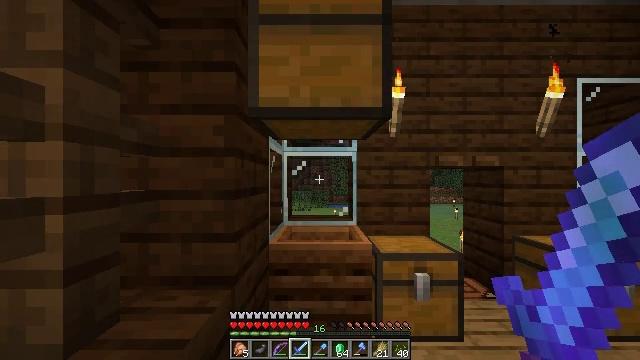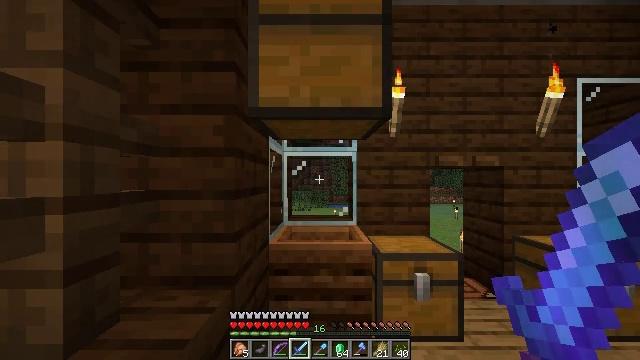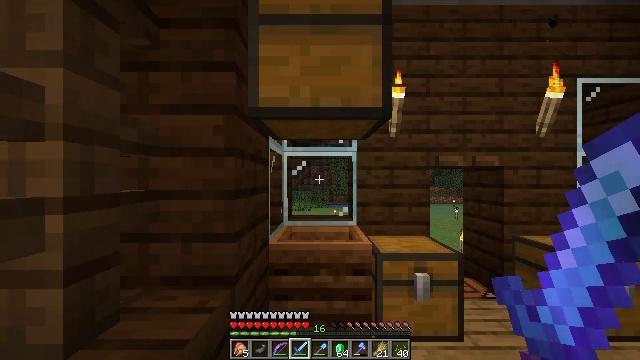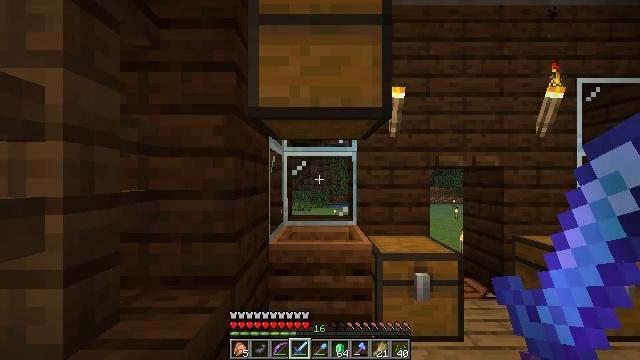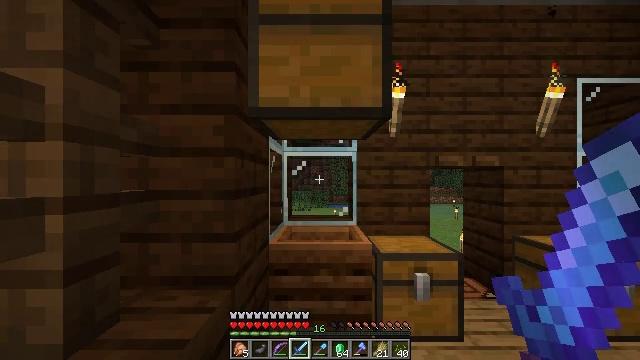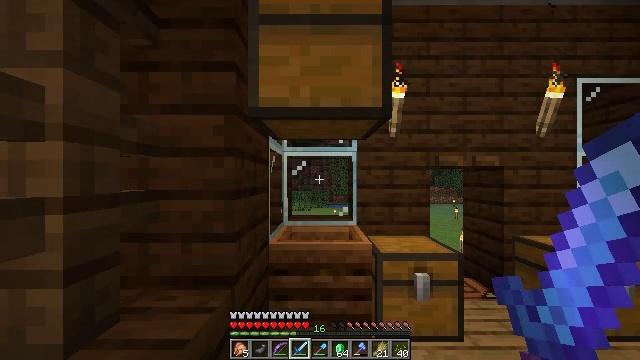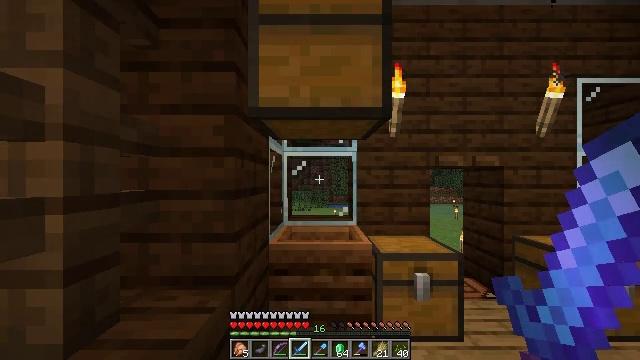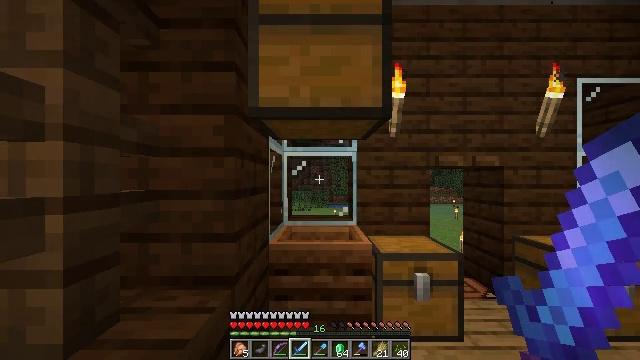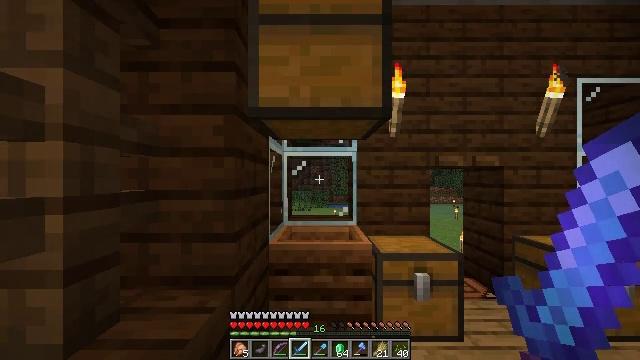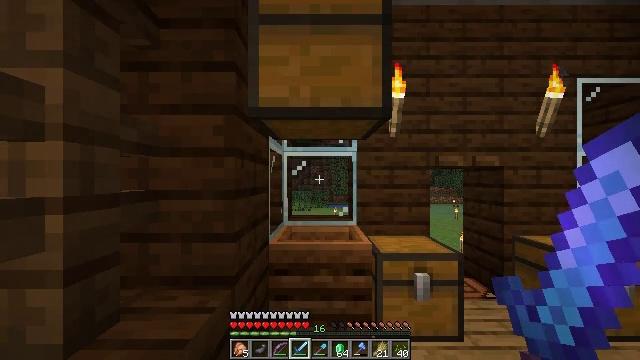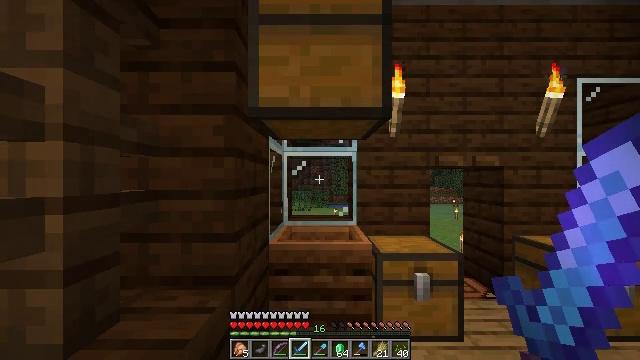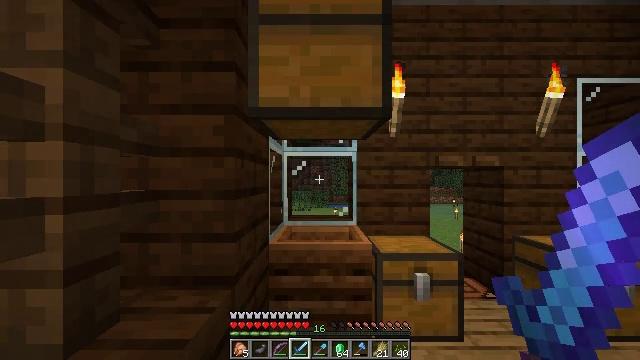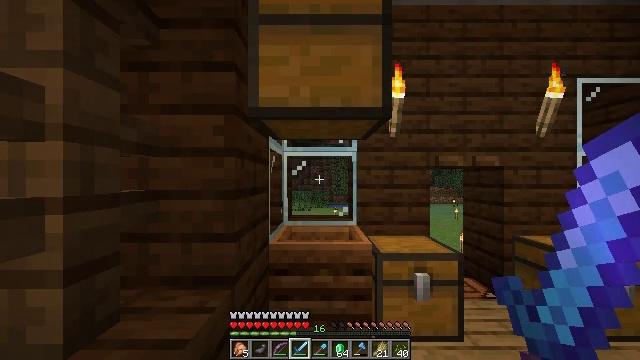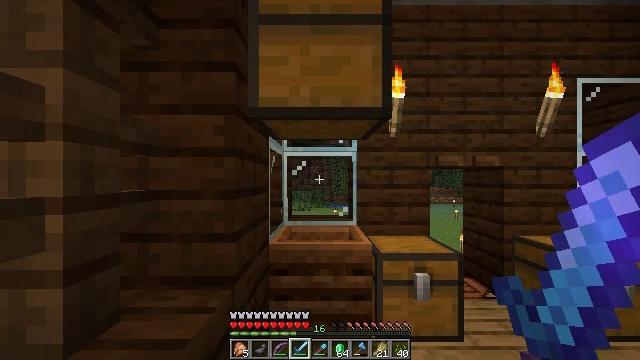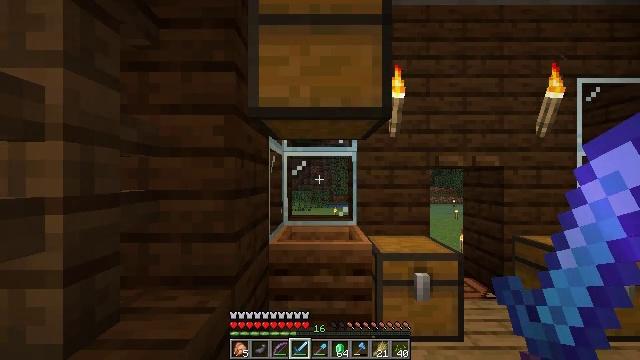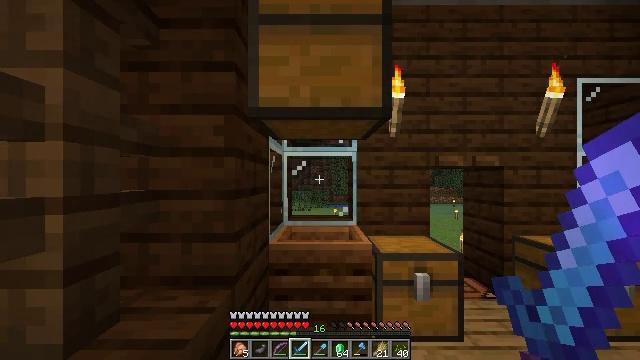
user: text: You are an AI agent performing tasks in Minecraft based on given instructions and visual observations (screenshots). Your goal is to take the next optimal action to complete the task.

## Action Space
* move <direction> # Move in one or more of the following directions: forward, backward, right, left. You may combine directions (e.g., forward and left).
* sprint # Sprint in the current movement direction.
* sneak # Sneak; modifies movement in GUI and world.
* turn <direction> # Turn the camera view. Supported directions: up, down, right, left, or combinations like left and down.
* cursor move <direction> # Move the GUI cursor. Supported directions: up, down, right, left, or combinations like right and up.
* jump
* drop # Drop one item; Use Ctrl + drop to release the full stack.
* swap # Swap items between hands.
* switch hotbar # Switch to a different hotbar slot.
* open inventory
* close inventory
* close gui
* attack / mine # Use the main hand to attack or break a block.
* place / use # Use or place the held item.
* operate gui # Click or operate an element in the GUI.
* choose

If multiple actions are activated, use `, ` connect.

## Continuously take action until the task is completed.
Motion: motion action
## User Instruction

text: Break the spruce leaves to clear the area.
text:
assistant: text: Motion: no_op
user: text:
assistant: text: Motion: no_op
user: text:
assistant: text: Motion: no_op
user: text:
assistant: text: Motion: no_op
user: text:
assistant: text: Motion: no_op
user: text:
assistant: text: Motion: no_op
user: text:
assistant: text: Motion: no_op
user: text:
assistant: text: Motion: no_op
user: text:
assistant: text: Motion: no_op
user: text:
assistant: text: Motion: no_op
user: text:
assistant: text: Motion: no_op
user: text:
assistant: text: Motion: no_op
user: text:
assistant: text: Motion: no_op
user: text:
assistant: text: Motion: no_op
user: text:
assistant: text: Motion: no_op
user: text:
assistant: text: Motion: no_op
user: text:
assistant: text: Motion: no_op
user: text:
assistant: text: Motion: no_op
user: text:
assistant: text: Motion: no_op
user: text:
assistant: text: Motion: no_op
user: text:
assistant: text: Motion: no_op
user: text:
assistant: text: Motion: no_op
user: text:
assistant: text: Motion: no_op
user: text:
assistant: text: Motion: no_op
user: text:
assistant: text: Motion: no_op
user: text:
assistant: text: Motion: no_op
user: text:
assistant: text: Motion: no_op
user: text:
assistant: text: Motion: no_op
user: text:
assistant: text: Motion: no_op
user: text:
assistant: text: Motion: no_op